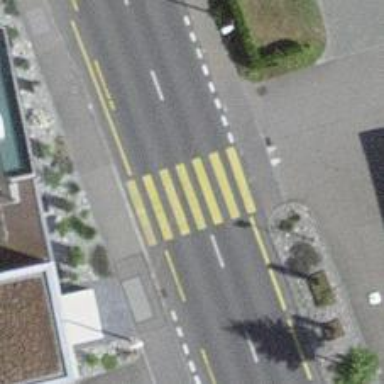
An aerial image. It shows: Uncontrolled zebra crossing with notable zebra markings.